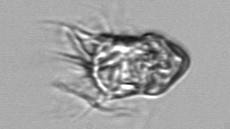
Label: Strombidium_inclinatum